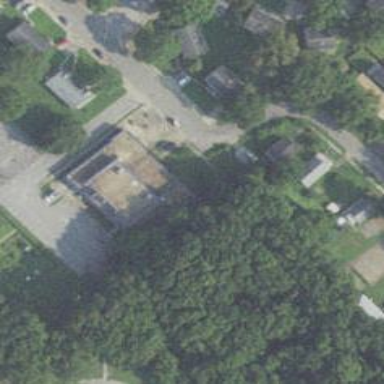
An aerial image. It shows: Community center building.